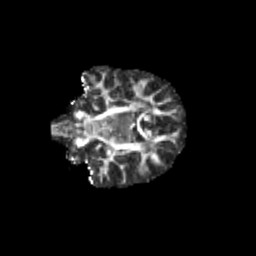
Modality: FA
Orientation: coronal
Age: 10
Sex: female
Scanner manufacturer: siemens
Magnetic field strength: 3 T
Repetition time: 3.8 s
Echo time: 0.07 s